Interaction volume radius: 10 \u00c5
Interaction volume height: 35 \u00c5
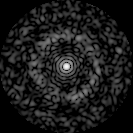
Disorder parameter: 0.8445